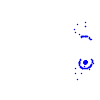
Particle: kaon